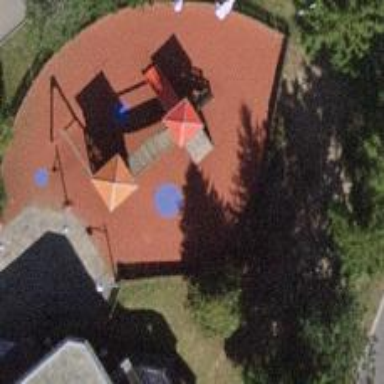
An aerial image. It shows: Playground with playhouse.